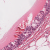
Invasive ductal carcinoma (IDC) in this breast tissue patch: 0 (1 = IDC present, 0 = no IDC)